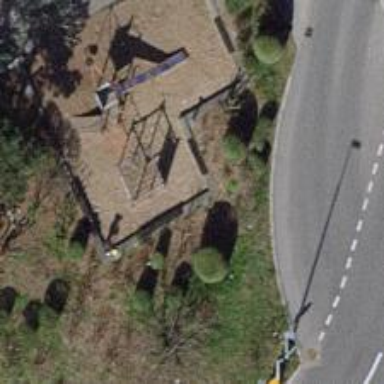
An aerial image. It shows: Playground featuring climbing frame.